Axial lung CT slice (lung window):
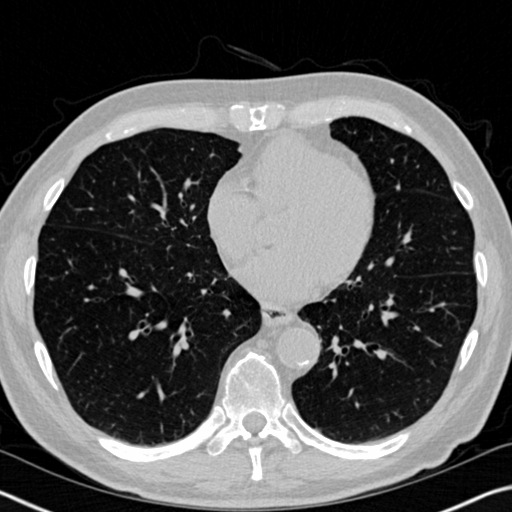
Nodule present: no